Question: The attached picture displays the result set, and I will leave my code below - why am I not able to calculate the sum of the entire 'viewTotal' column within each cell? I want each cell underneath the 'viewTotal' column to read '4'.
I would imagine that this is some kind of grouping issue although I can't find anything specific on the web in regards to which columns need to be grouped. Perhaps this criteria makes what I'm trying to do more difficult?
Thank you,
Evan

'''
Select topic_id, topic_subject, SUM(topicViews) as viewTotal, replyCount From
(
Select
T.topic_id, T.topic_subject, Count(distinct Tvt.id) as topicViews, Count(Distinct R.reply_id) as replyCount, R.reply_id, R.reply_topic
From topic T
LEFT JOIN topic_view_tracker Tvt ON
T.topic_id = Tvt.topic_id
LEFT Join reply R ON
T.topic_id = R.reply_topic
Where
T.topic_by = 10
Group By T.topic_id) B
Group By topic_id
Order by replyCount DESC
'''
Sample records:
Table
'''
+----------+----------------------------+----------+
| TOPIC_ID | TOPIC_SUBJECT | TOPIC_BY |
+----------+----------------------------+----------+
| 25 | School police in the night | 10 |
| 29 | The first topic, enjoy it | 10 |
| 30 | This is a normal title... | 10 |
+----------+----------------------------+----------+
'''
Table
'''
+----+------------+----------+
| ID | USER_IP | TOPIC_ID |
+----+------------+----------+
| 1 | xx.xx.xx.x | 25 |
| 2 | xx.xx.xx.x | 25 |
| 3 | xx.xxx.xxx | 29 |
| 4 | xxx.xx.xx | 30 |
+----+------------+----------+
'''
Table
'''
+----------+-------------+
| REPLY_ID | REPLY_TOPIC |
+----------+-------------+
| 1 | 25 |
| 2 | 29 |
+----------+-------------+
'''
> Expected output (example):
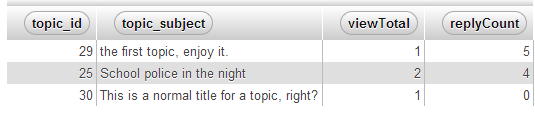
Answer: '''
SELECT x.*,
COALESCE(y.viewTotal, 0) viewTotal,
COALESCE(z.replyCount, 0) replyCount
FROM topic x
LEFT JOIN
(
SELECT a.topic_by, COUNT(b.topic_ID) viewTotal
FROM topic a
LEFT JOIN topic_view_tracker b
ON a.topic_ID = b.topic_ID
GROUP BY a.topic_by
) y ON x.topic_by = y.topic_by
LEFT JOIN
(
SELECT reply_topic, COUNT(*) replyCount
FROM reply
GROUP BY reply_topic
) z ON x.topic_ID = z.reply_topic
WHERE x.topic_by = 10
'''
- <URL>
OUTPUT ()
'''
+----------+----------------------------+----------+-----------+------------+
| TOPIC_ID | TOPIC_SUBJECT | TOPIC_BY | VIEWTOTAL | REPLYCOUNT |
+----------+----------------------------+----------+-----------+------------+
| 25 | School police in the night | 10 | 4 | 1 |
| 29 | The first topic, enjoy it | 10 | 4 | 1 |
| 30 | This is a normal title... | 10 | 4 | 0 |
+----------+----------------------------+----------+-----------+------------+
'''